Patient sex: M
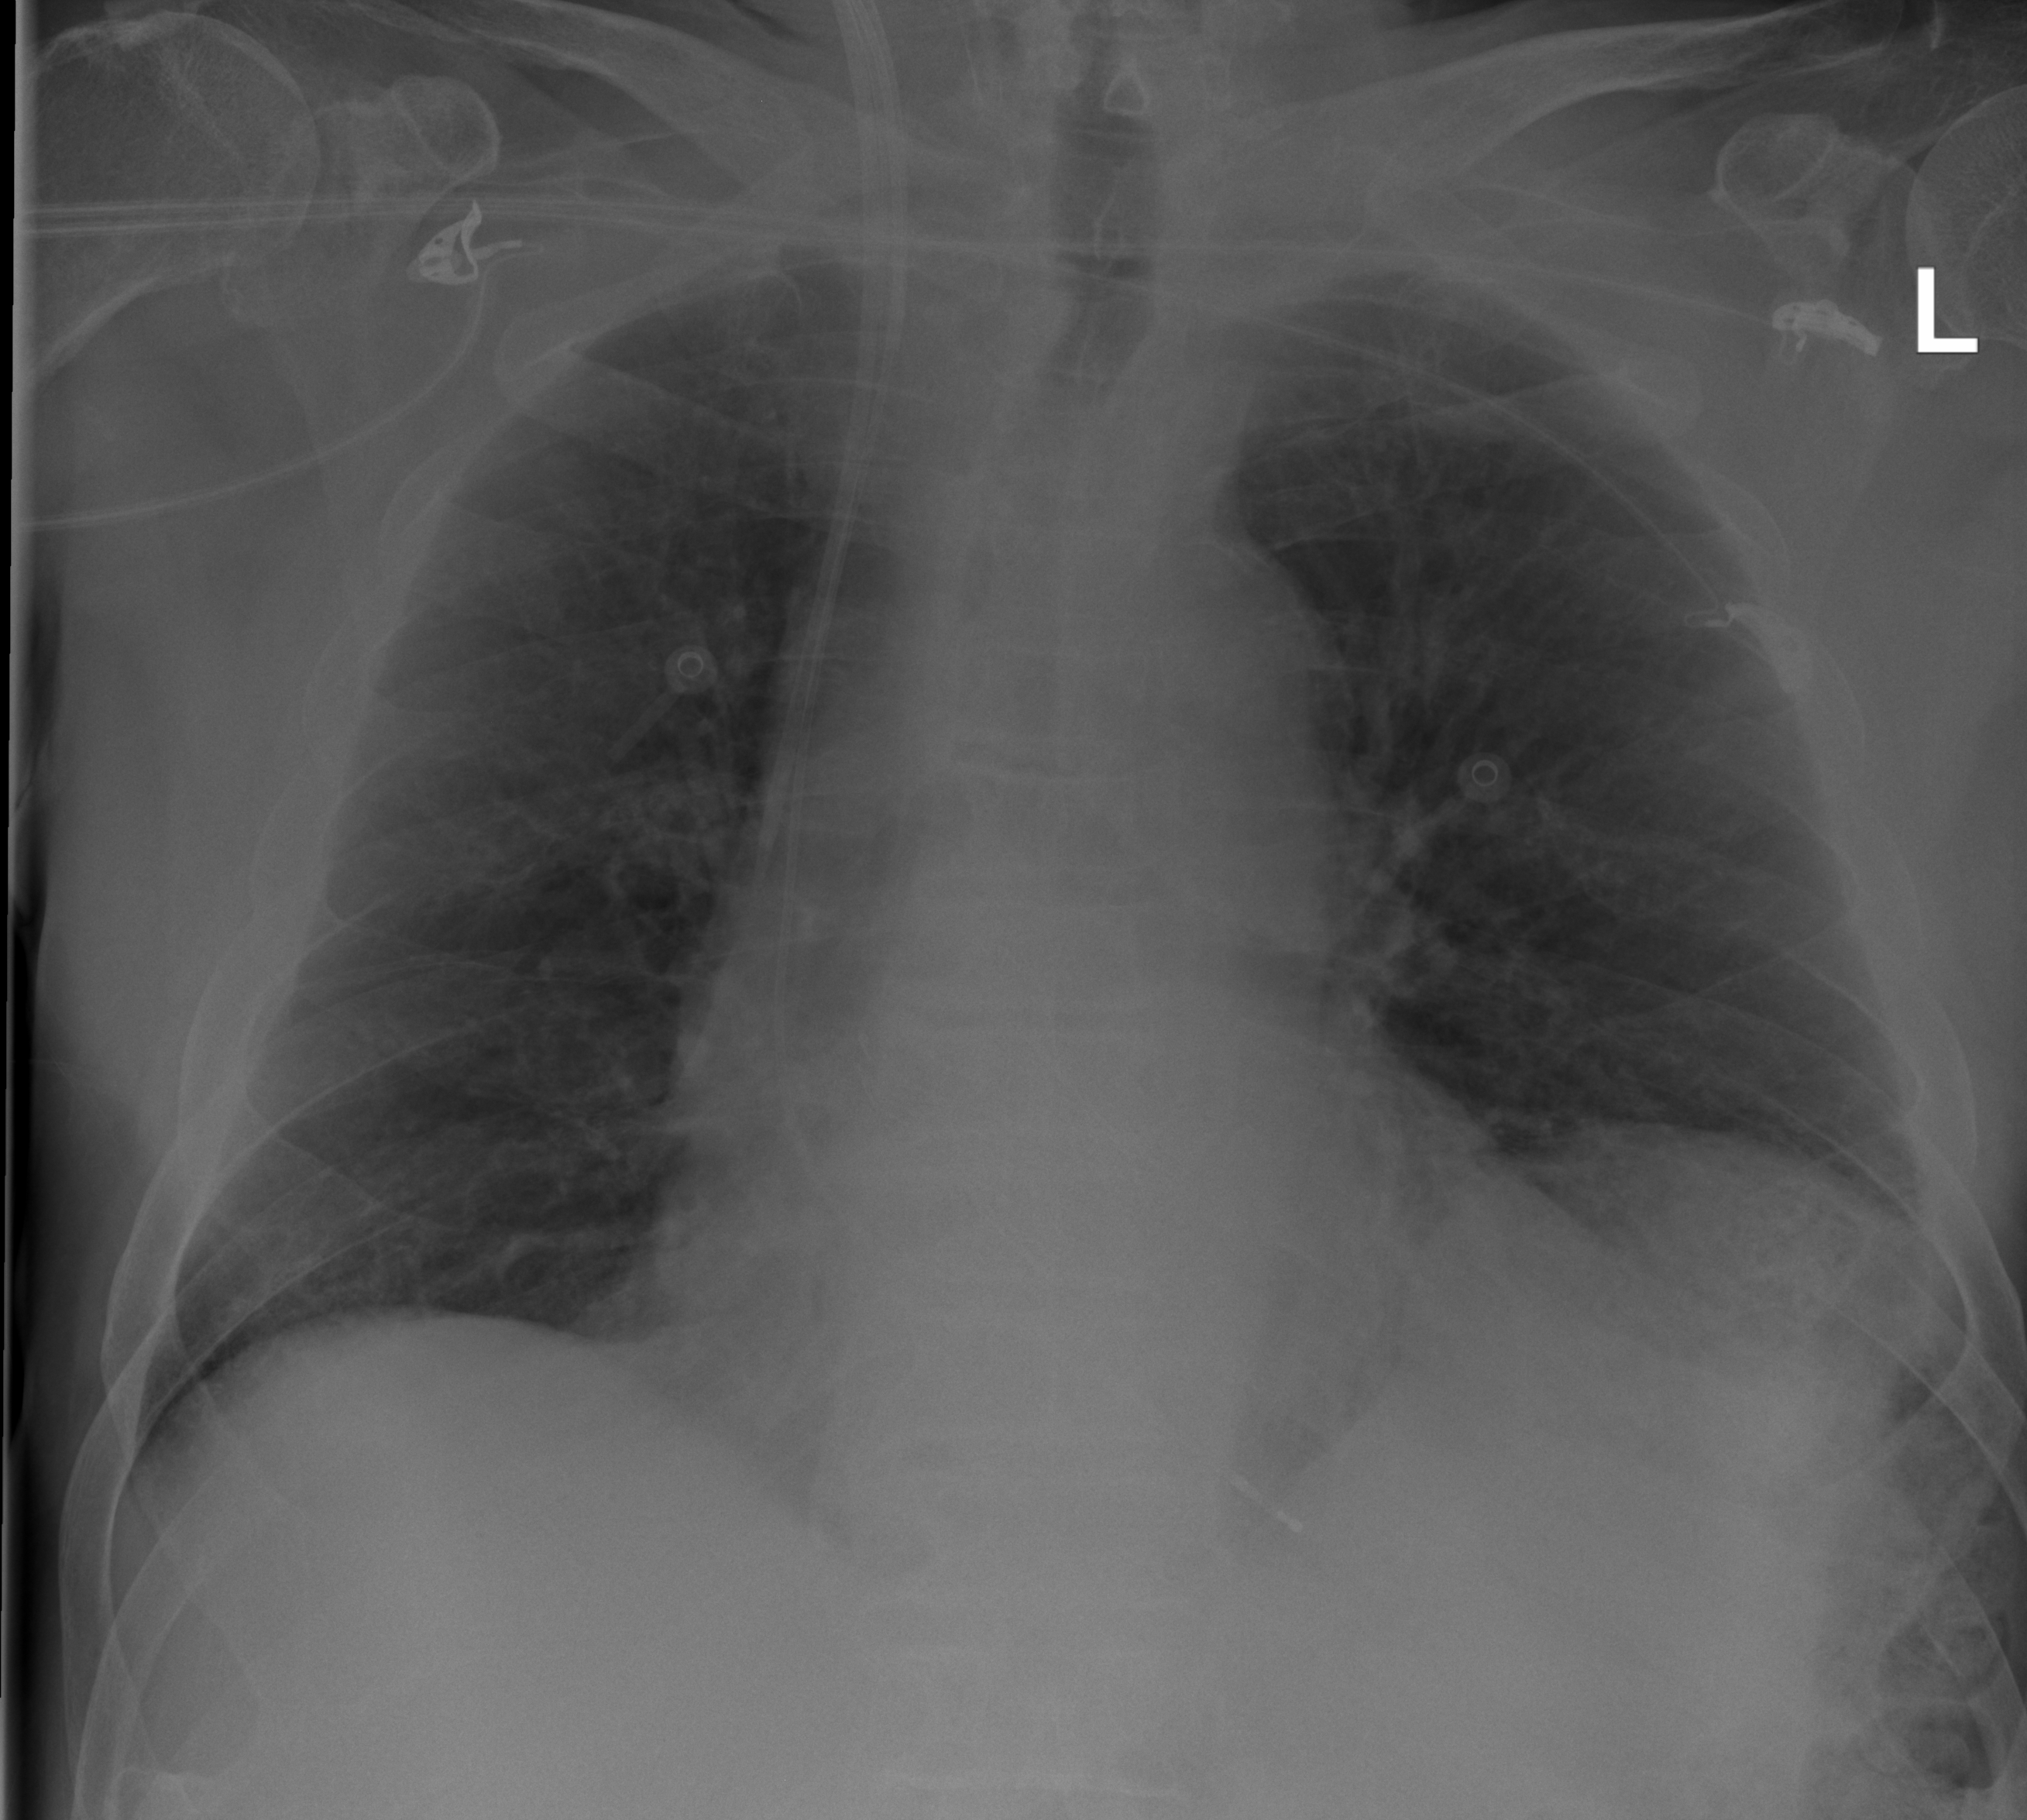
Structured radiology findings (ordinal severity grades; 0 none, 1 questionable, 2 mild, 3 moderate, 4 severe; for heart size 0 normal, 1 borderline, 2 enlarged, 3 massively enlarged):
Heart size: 1
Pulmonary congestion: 0
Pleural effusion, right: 0
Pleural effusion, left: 1
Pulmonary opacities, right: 0
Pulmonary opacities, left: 0
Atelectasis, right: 2
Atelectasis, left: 2